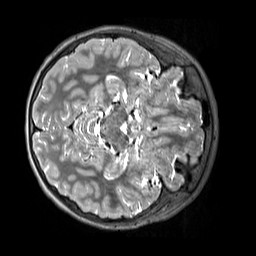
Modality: T2w
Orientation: axial
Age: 13
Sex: female
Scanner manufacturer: siemens
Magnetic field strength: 3 T
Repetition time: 3.2 s
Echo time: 0.408 s